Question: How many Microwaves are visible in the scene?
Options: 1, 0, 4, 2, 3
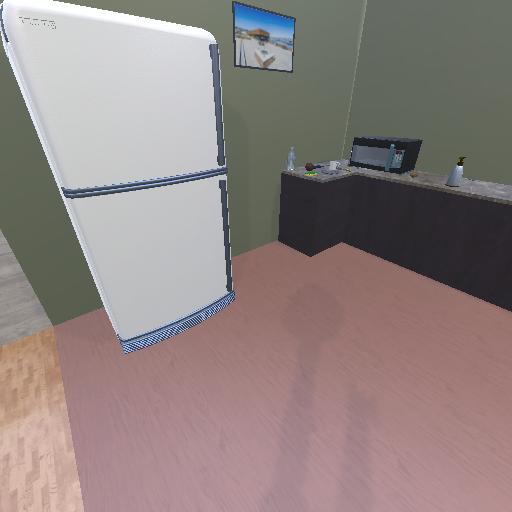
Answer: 1